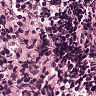
Metastatic tissue present: no